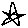
Label: star